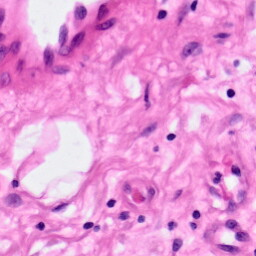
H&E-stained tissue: Pancreatic